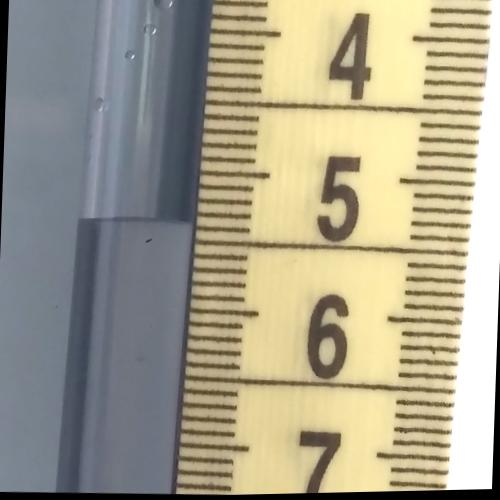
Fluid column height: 5.4 cm